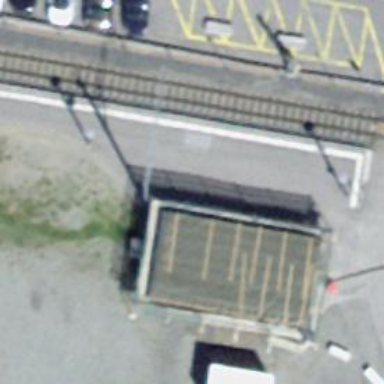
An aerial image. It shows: Halt on the railway.